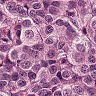
Metastatic tissue present: yes